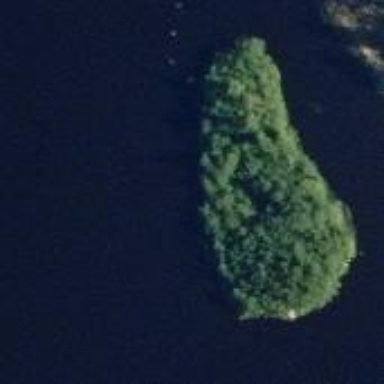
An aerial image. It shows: Islet.